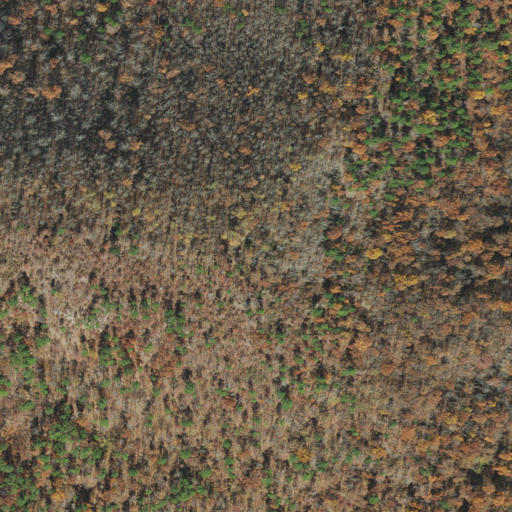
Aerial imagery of mountain in Arkansas named Deckard Mountain containing deciduous forest and mixed forest